Question: Count the number of objects in the diagram.
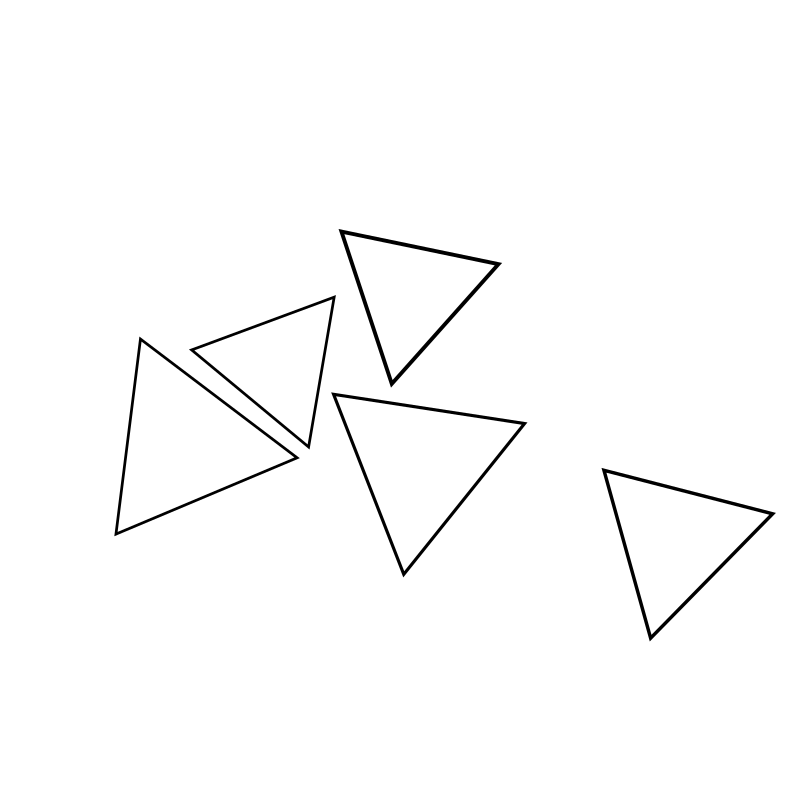
Answer: 5